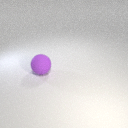
large purple rubber sphere